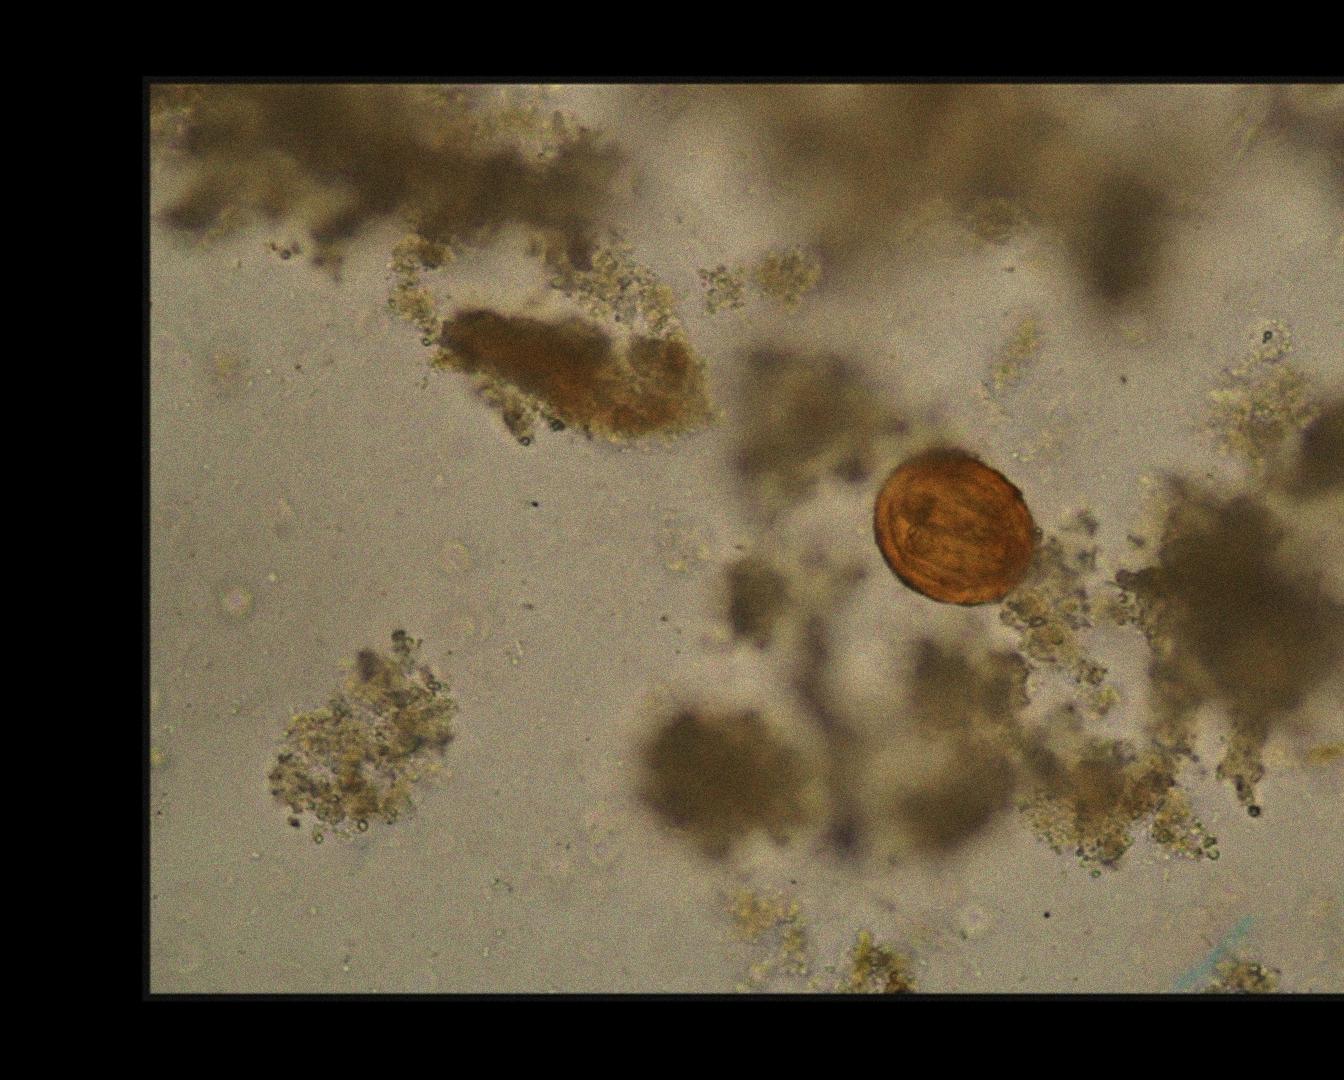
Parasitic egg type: Ascaris lumbricoides